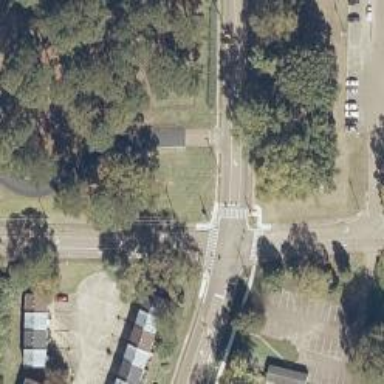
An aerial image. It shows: Marked crossing on footway.